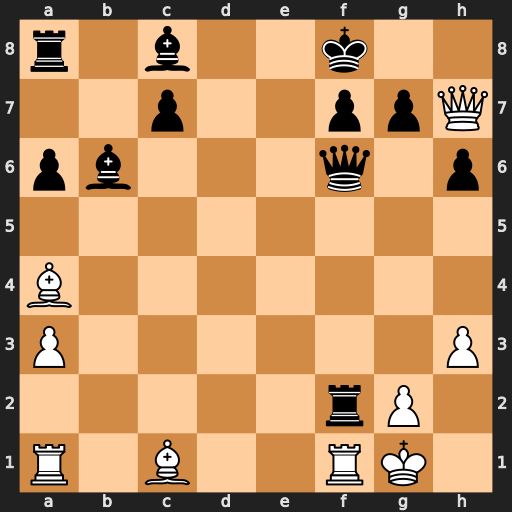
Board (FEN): r1b2k2/2p2ppQ/pb3q1p/8/B7/P6P/5rP1/R1B2RK1
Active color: w
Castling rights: -
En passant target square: -
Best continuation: Qh8+ Ke7 Qe8+